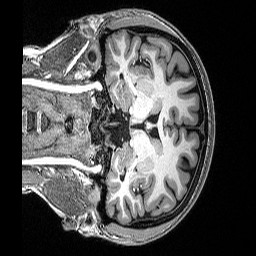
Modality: T1w
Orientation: coronal